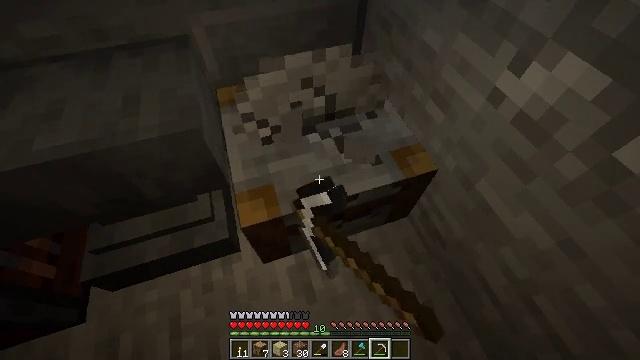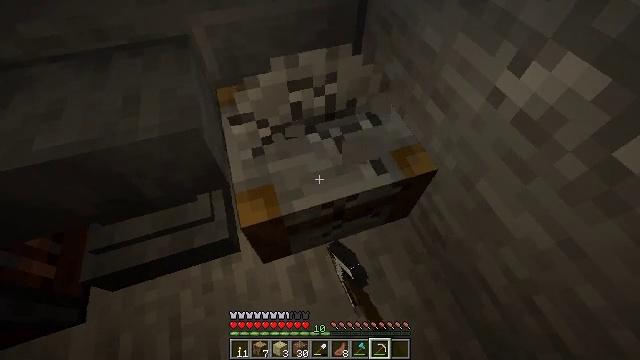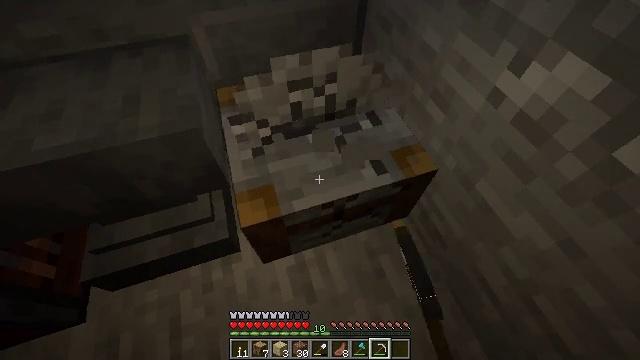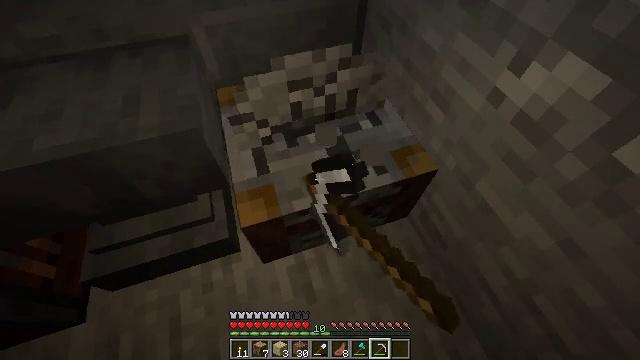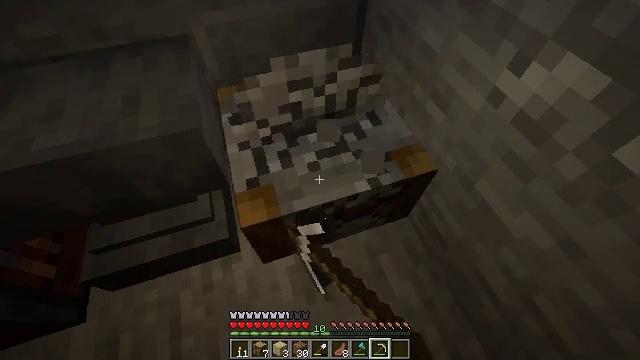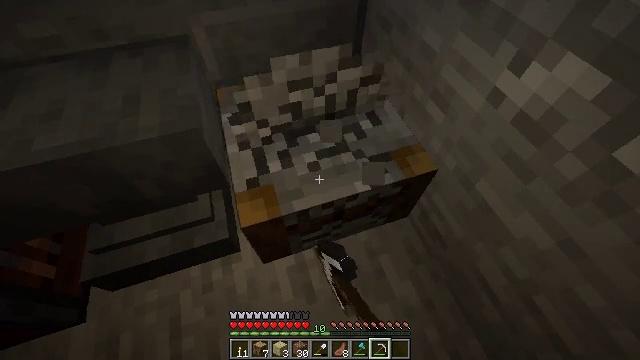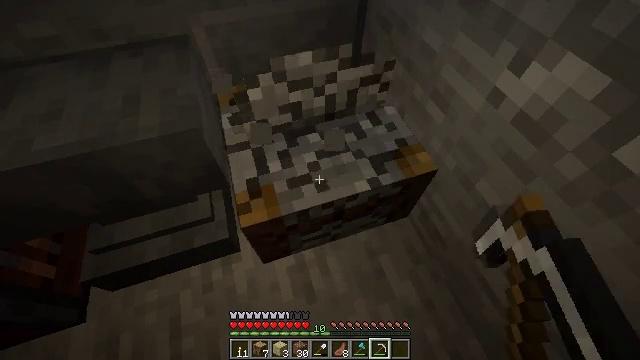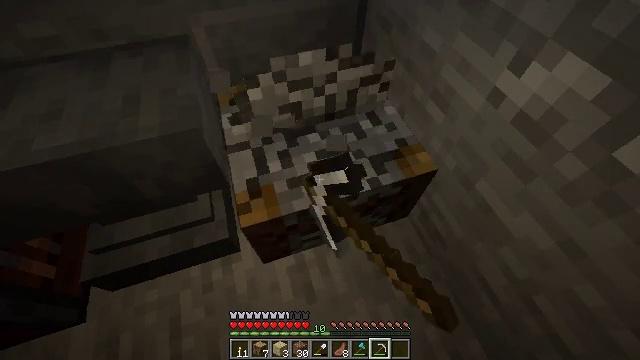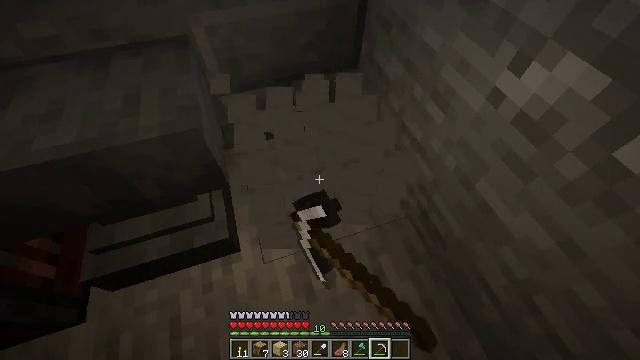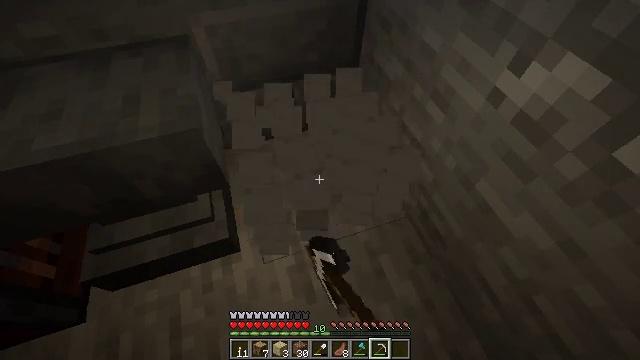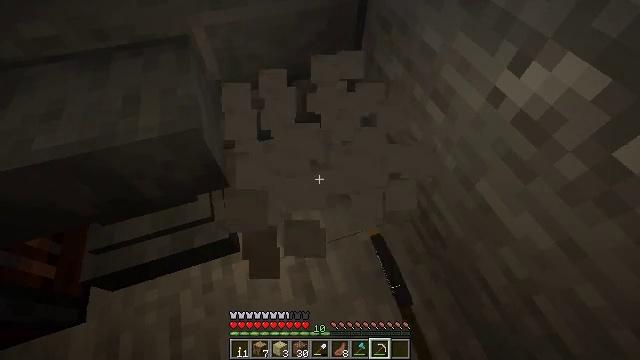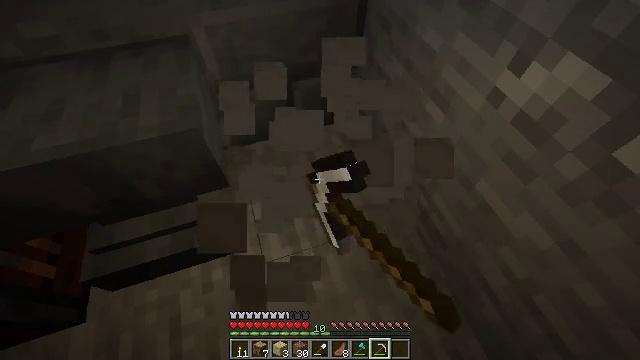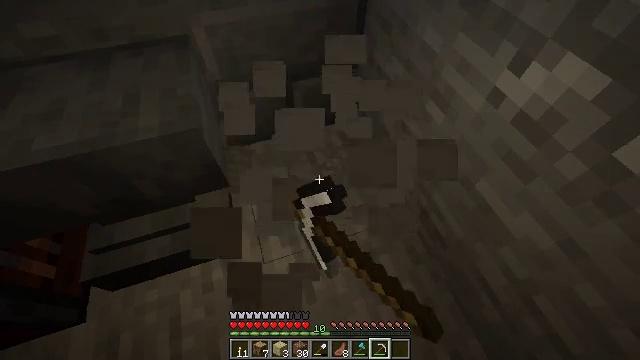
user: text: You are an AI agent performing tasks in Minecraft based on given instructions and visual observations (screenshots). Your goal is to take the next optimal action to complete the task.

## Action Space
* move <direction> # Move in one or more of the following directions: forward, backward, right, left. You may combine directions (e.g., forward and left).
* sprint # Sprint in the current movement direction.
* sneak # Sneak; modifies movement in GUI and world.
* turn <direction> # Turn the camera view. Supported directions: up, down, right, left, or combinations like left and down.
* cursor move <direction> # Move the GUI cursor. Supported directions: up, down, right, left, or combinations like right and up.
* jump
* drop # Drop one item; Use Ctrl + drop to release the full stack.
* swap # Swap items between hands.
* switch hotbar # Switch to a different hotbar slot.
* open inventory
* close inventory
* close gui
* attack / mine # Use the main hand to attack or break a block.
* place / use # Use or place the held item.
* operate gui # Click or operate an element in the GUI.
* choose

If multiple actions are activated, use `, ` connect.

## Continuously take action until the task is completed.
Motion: motion action
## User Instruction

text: Mine the stonecutter block.
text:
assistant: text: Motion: attack / mine
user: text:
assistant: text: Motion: attack / mine
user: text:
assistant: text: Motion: attack / mine
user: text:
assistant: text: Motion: attack / mine
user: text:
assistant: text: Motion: attack / mine
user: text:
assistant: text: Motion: attack / mine
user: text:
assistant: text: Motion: attack / mine
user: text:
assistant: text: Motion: attack / mine
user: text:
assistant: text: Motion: attack / mine
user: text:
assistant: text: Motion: attack / mine
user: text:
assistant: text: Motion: attack / mine
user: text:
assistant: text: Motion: attack / mine
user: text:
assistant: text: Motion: attack / mine